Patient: sex M, age 32
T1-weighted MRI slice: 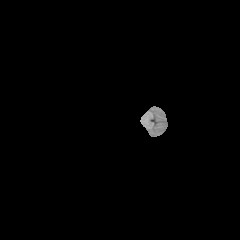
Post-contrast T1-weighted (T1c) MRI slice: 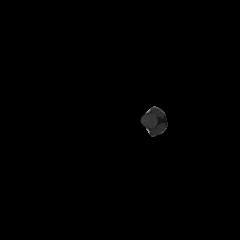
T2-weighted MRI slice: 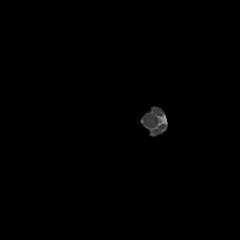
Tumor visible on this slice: no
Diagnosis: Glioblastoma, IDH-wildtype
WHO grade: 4